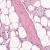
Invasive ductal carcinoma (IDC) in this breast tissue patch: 0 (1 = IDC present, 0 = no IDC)